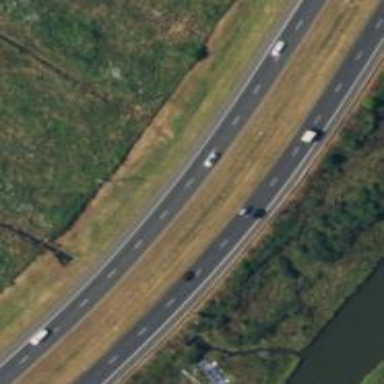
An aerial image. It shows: Motorway.